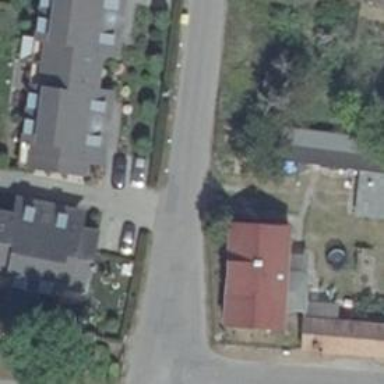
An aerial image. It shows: Residential road with asphalt surface.